Question: Is there a way to achieve this menu easily with the sdk or do I have to make it manually (combining an overlay view and other view with the buttons)?

Thanks in advance!
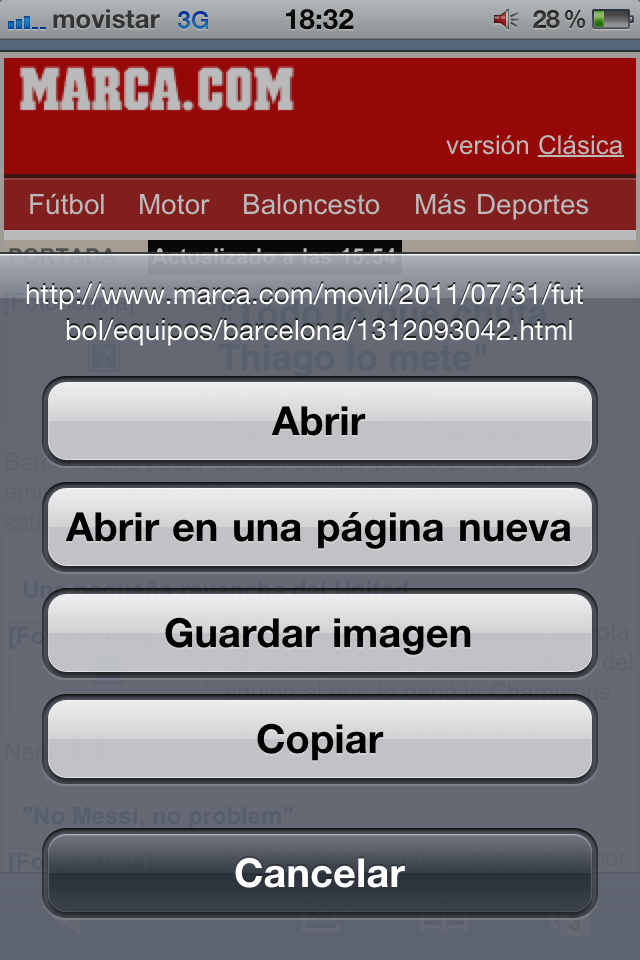
Answer: That's UIActionSheet class from standard UIKit framework